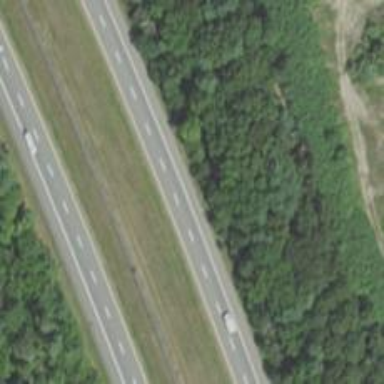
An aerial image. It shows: Motorway.